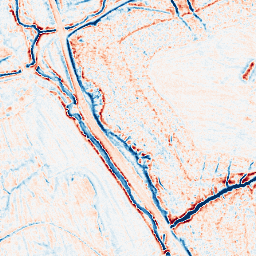
Category: edge_preserving
Decomposition family: anisotropic_diffusion
Decomposition parameters: iterations: 10
kappa: 10
gamma: 0.2
Upsampling method: sinc_blackman
Upsampling parameters: scale: 8
kernel_size: 16
Upsampling scale: 8